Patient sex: F
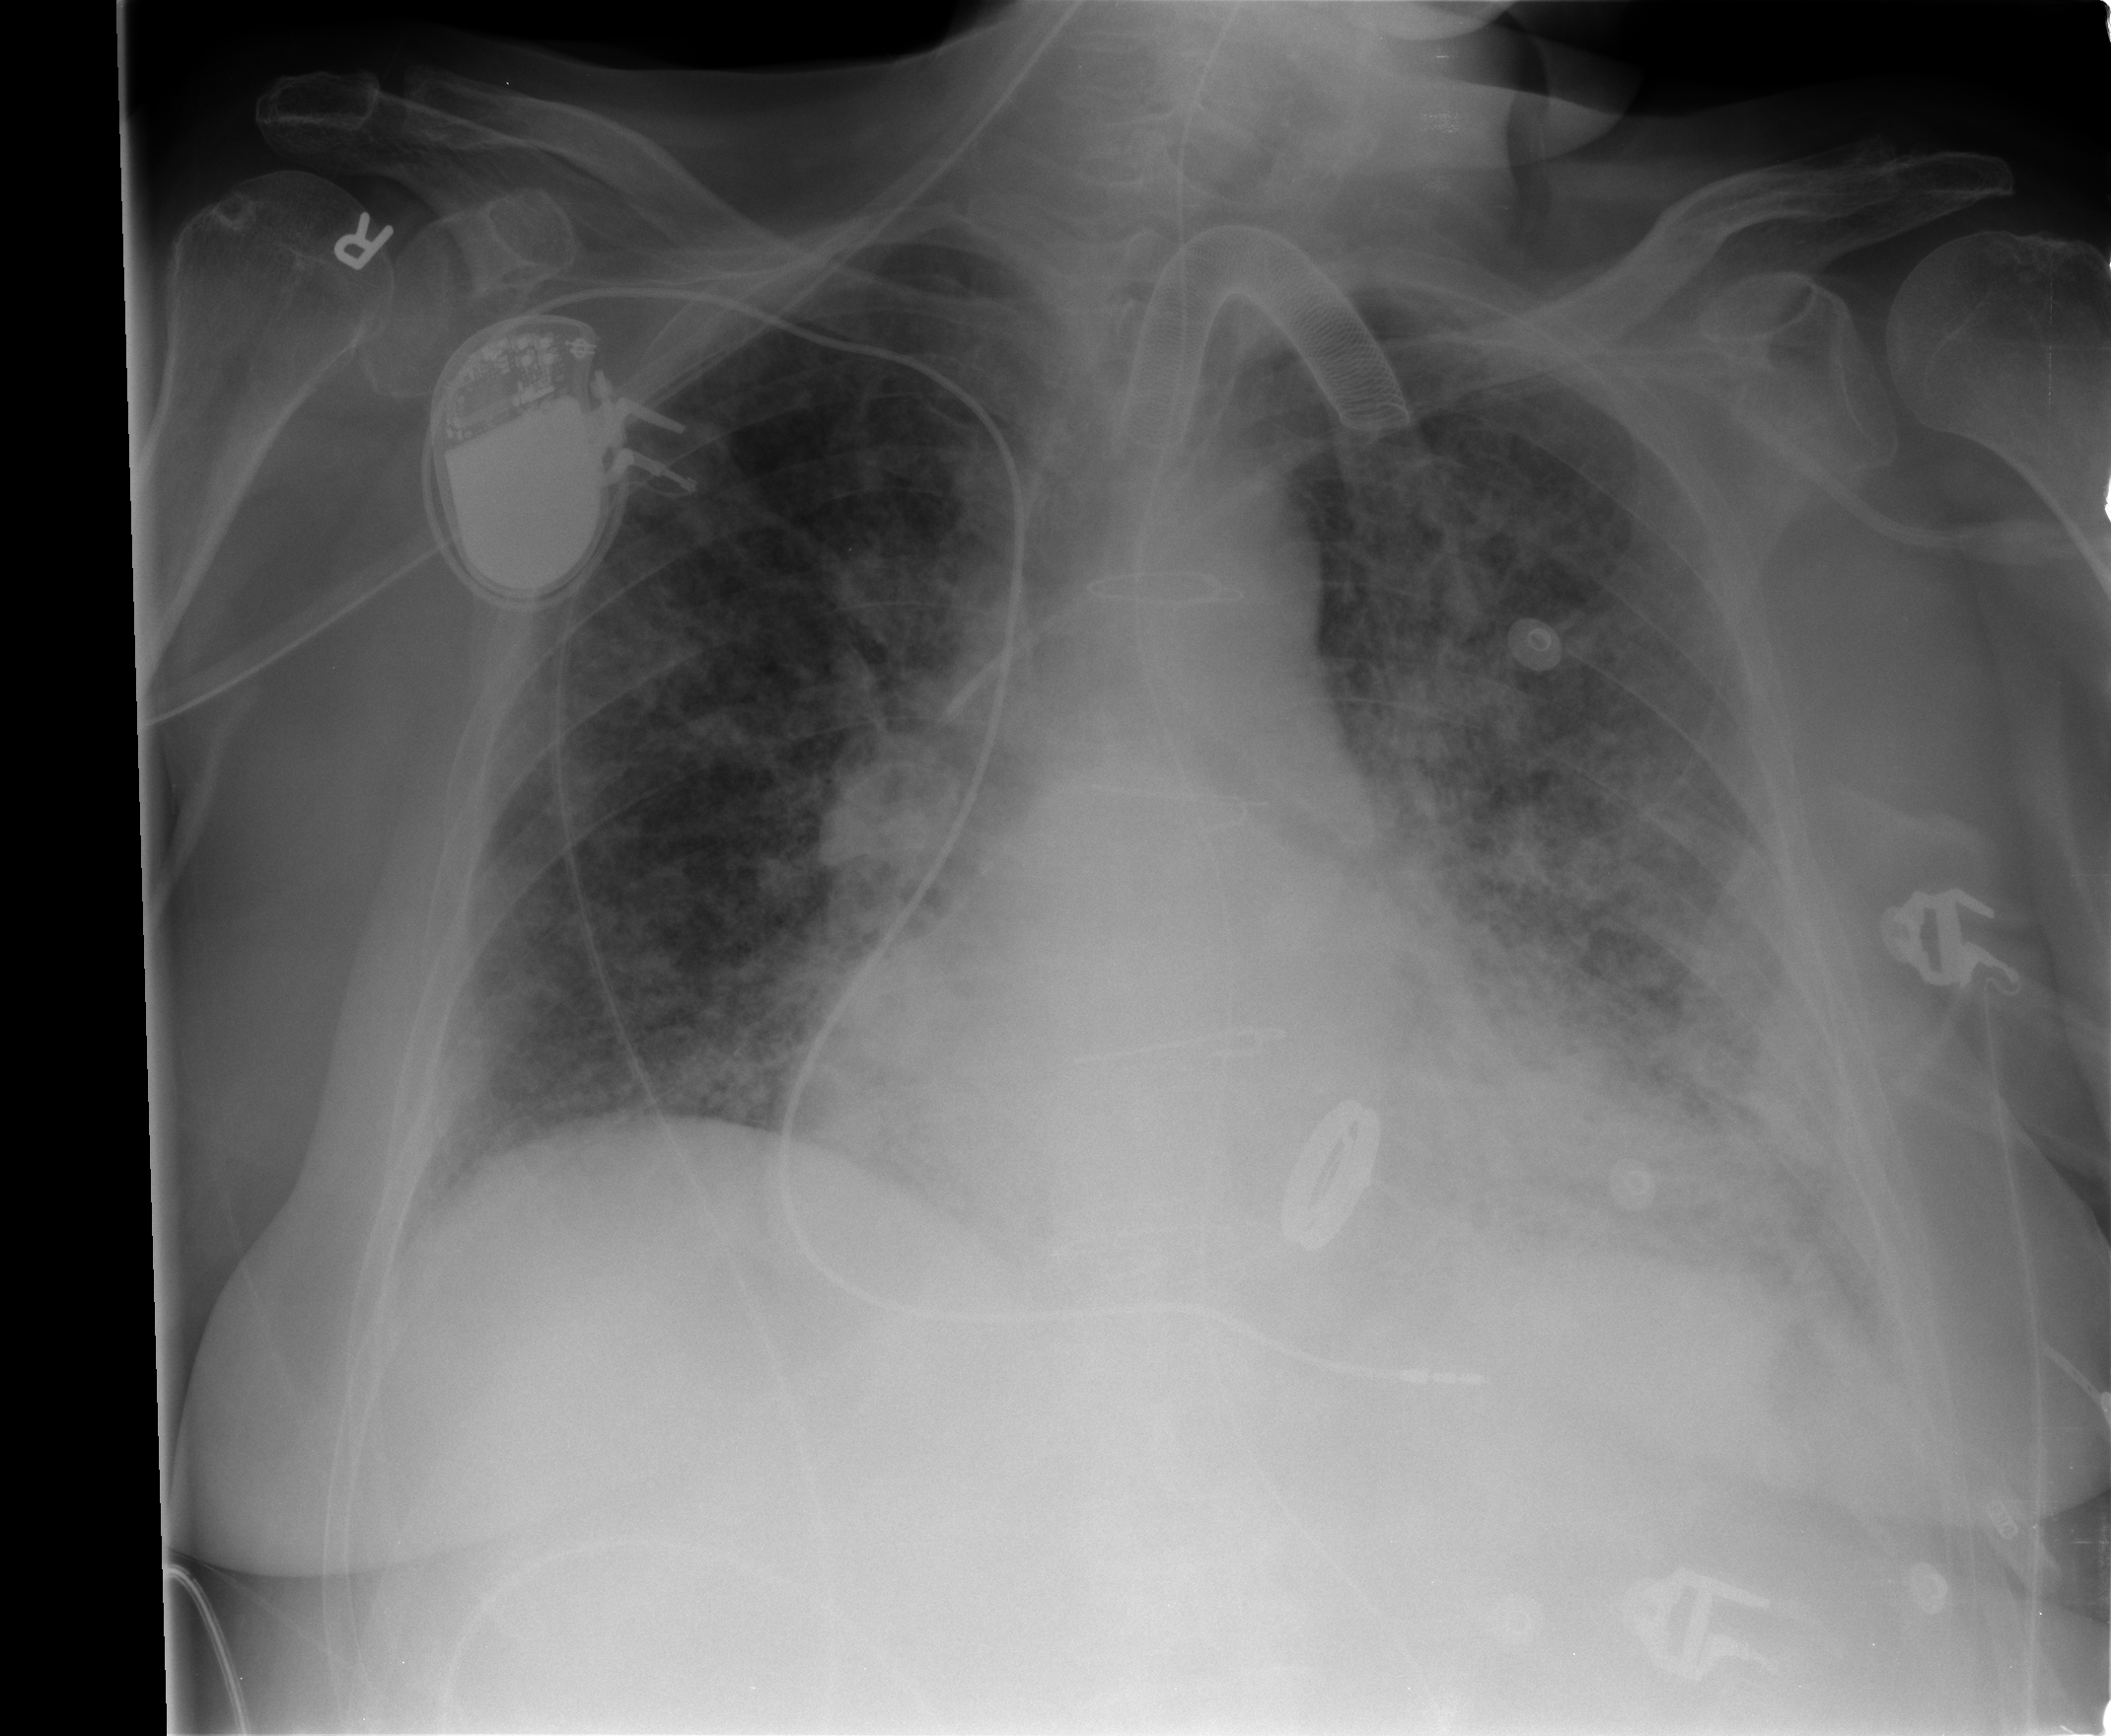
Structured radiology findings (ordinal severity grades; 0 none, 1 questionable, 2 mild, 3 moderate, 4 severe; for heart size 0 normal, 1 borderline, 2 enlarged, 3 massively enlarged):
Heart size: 2
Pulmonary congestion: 1
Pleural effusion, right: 0
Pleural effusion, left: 1
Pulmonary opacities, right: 2
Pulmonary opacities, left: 3
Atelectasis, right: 2
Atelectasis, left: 2